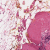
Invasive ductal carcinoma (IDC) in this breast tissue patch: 0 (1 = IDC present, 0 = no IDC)